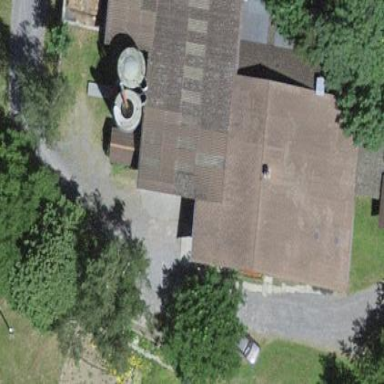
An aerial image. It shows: Farm building with gabled roof.